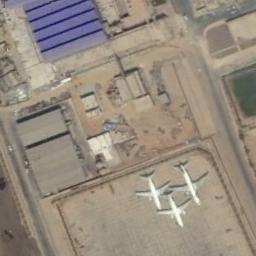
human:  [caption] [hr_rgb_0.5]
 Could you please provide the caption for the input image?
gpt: Three white airplanes are parked on the open place beside buildings .

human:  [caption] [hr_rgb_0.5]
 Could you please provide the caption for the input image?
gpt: While a building and some facilities in front of it .

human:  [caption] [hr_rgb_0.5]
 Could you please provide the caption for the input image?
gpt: Three airplanes were parked in the open space beside many houses .

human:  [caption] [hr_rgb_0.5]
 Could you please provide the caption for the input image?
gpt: Three white planes are parked on the ground, And a row of blue-purple buildings surrounds the ground .

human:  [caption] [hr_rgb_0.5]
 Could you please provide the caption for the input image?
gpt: There are blue buildings next to the three planes .